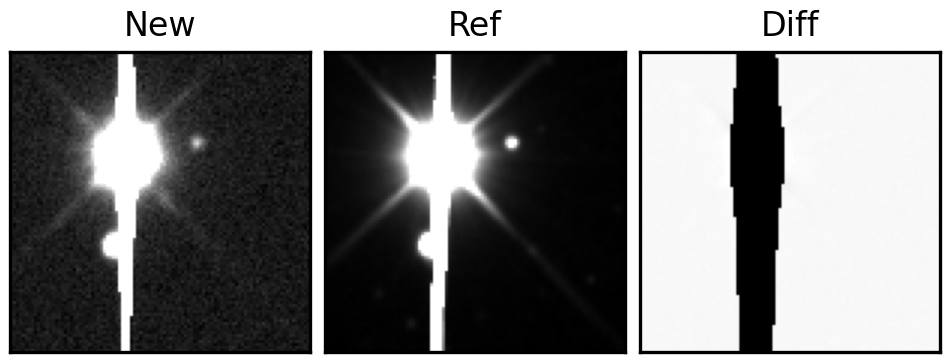
Label: bogus